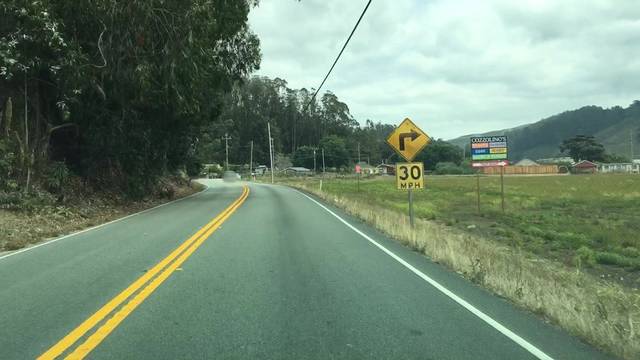
Region: United States
Coordinates: 37.477, -122.416